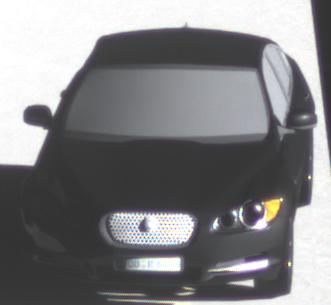
Make: Jaguar
Model: XF 3.0 V6
Detailed model: XF (X250) Limousine
Model produced from: 2010/02
Model produced until: 2010/10
Doors: 4
Color: black
Road condition: dry road
Daytime: morning or afternoon
Contrast: high contrast